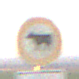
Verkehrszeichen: VerbotViehtrieb
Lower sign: ZeitangabenMitBeschraenkungAufWochentage8
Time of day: SunriseSunset
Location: Outdoor (Nature)
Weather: Clear
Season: NotSpecified
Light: Natural